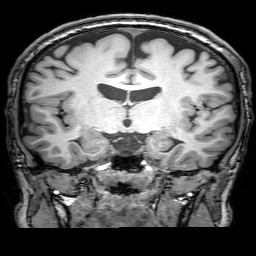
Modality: T1w
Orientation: sagittal
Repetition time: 0.00828 s
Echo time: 0.00388 s